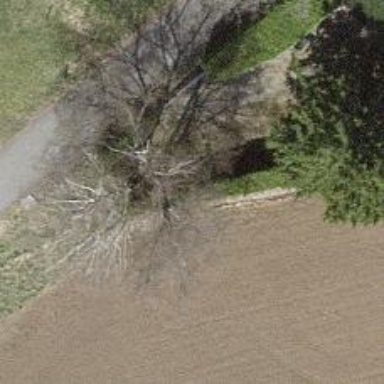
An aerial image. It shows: Single tag "natural: tree."